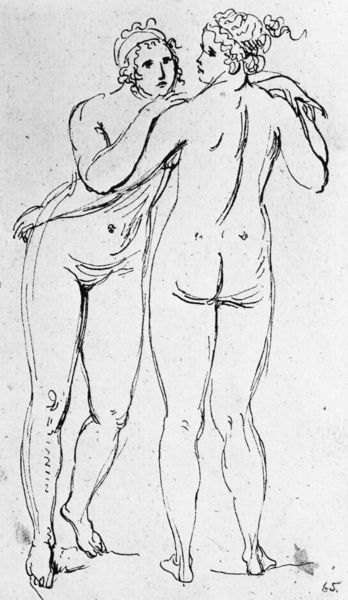
Titel: Zwei stehende weibliche Akte
Künstler: Johann Gottfried Schadow
Institution: Berlin, Stiftung Archiv der Akademie der Künste
Schlagwörter: akt, nackt, frauen, mädchen, frau, rücken, schwarz, skizze, weiss, zeichnung, band, gesicht, bach, bein, gesäß, kuss, liebe, umarmung, bauch, bauchnabel, arsch, popo, kunst, berührung, lesben, korpulent, schambehaarung, po, lesbe